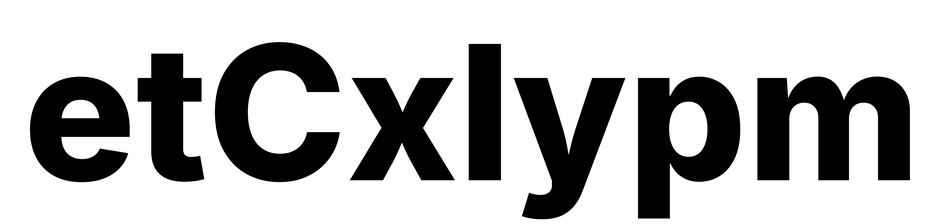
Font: Inter_ExtraBold